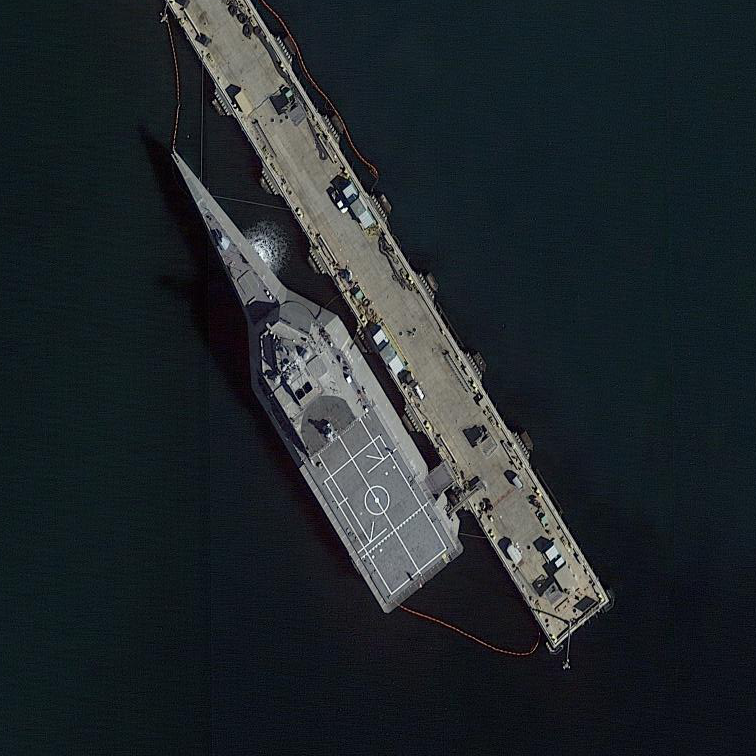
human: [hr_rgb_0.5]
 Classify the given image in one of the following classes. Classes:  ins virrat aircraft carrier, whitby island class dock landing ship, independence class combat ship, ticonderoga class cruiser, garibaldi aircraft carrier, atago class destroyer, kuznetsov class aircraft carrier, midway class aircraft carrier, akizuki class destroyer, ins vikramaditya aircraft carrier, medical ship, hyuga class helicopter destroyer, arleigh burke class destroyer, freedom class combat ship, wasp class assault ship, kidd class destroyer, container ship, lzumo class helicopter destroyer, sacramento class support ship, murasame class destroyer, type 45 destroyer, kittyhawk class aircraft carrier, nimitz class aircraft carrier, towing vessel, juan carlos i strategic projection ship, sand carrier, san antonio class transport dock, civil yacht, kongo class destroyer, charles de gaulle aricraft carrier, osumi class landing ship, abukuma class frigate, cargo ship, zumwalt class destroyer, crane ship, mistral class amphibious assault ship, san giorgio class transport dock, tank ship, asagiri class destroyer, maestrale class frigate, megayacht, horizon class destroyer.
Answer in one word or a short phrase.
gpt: Independence class combat ship